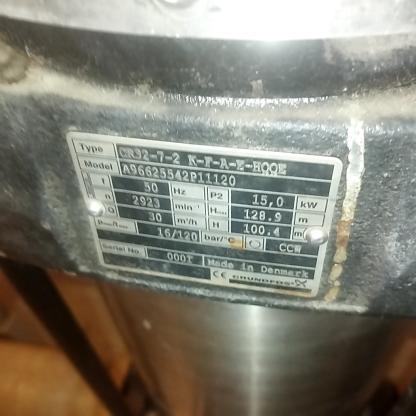
Klasa: tabliczka-znamionowa